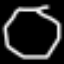
Label: octagon